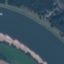
Land use / land cover: River